Question: Last week I uploaded a new app.
I started a Facebook mobile campaign, and did as was told in <URL>.
In my Facebook apps -> Insights -> Mobile App Installs page, it says:
> This dashboard shows organic and paid app installs reported by either the Facebook SDK for iOS, Facebook SDK for Android, or a Mobile Measurement Partner*. Developers should use this dashboard for debugging to ensure that app installs are being recorded. This dashboard can also be used as an indicator of app install volume** and as a baseline for understanding how ads are increasing installs of your app. For detailed data on paid installs, see the analytics in the Ads tool.
What I want to see is my ads .
What I do not understand is, are the numbers in the "Mobile App Installs" page refer to overall app installs, or only installs made via facebook ads?
Also, regarding the last sentence ("...see the analytics in the Ads tool") , I don't see any info about installs in the Ads tool (only impressions and clicks, no installs).
Does anyone know where to find the data I'm looking for?
in Facebook's <URL> page, only have the following data:

And there is no info regarding actual installs.
Where can the installs data be found?
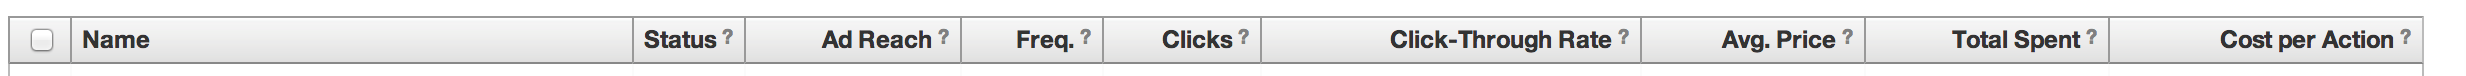
Answer: Figured it out...
My campaign was created with a google play url, and not with the facebook app I created in <URL>.
The ad format is the same (sponsored ad in android devices), but the info I get in the dashboard is different (in <URL>.
When I created an ad using a Google Play url, the is the info I have:

And when I created an ad for the facebook app I create, this is what I have: